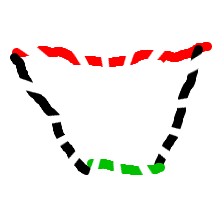
Shape: trapezoid